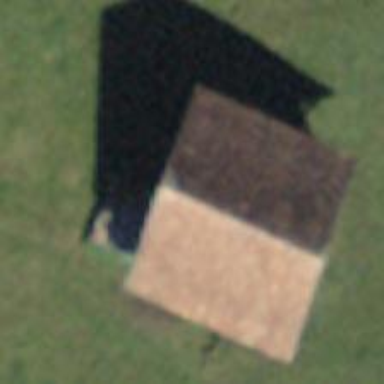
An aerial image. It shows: Rural barn.